This plot shows a bearing's acceleration signal over time (raw waveform). Classify the bearing condition as one of: normal, inner_race, outer_race, ball.
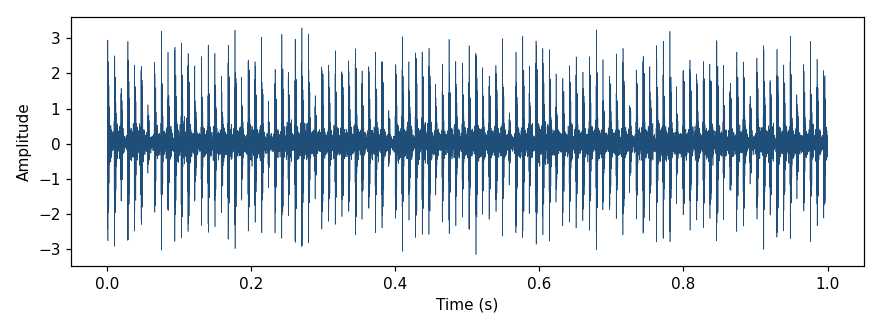
Answer: outer_race